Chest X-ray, AP view. Patient: 75 years old, sex M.
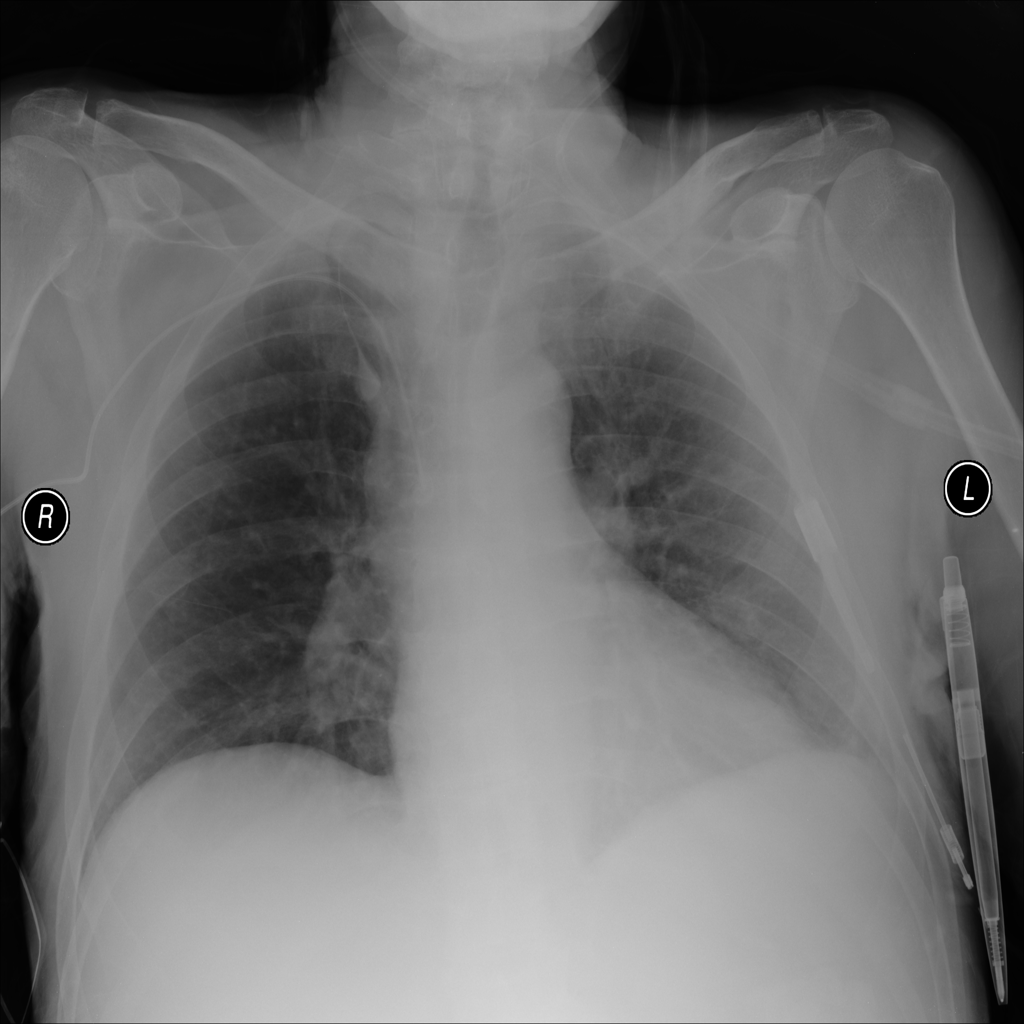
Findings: No Finding